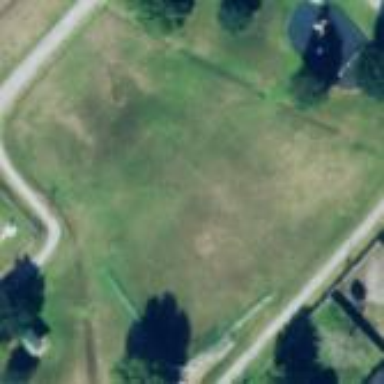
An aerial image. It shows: Baseball pitch for leisure and sports activities.